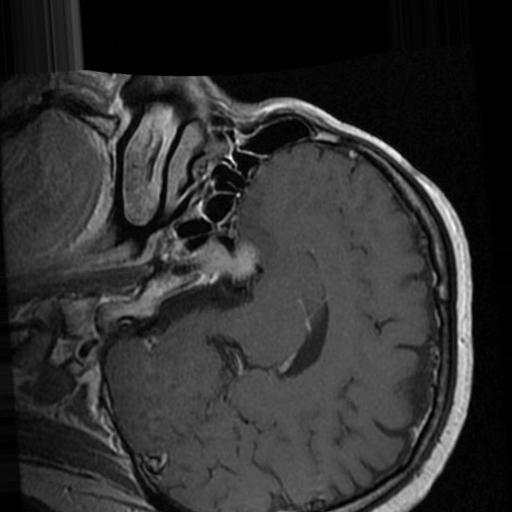
Label: brain_tumor